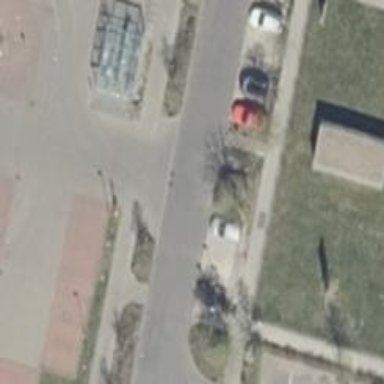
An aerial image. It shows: Parking aisle designated as service road.